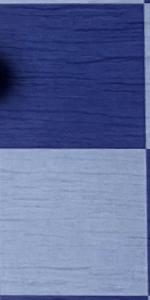
Label: Empty